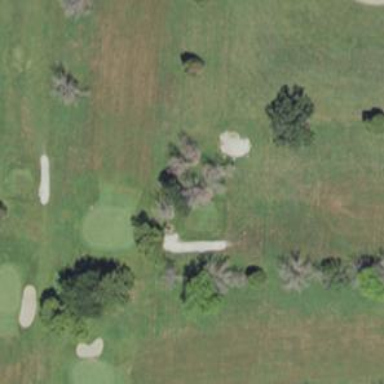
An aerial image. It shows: Path for both roads and golfers.